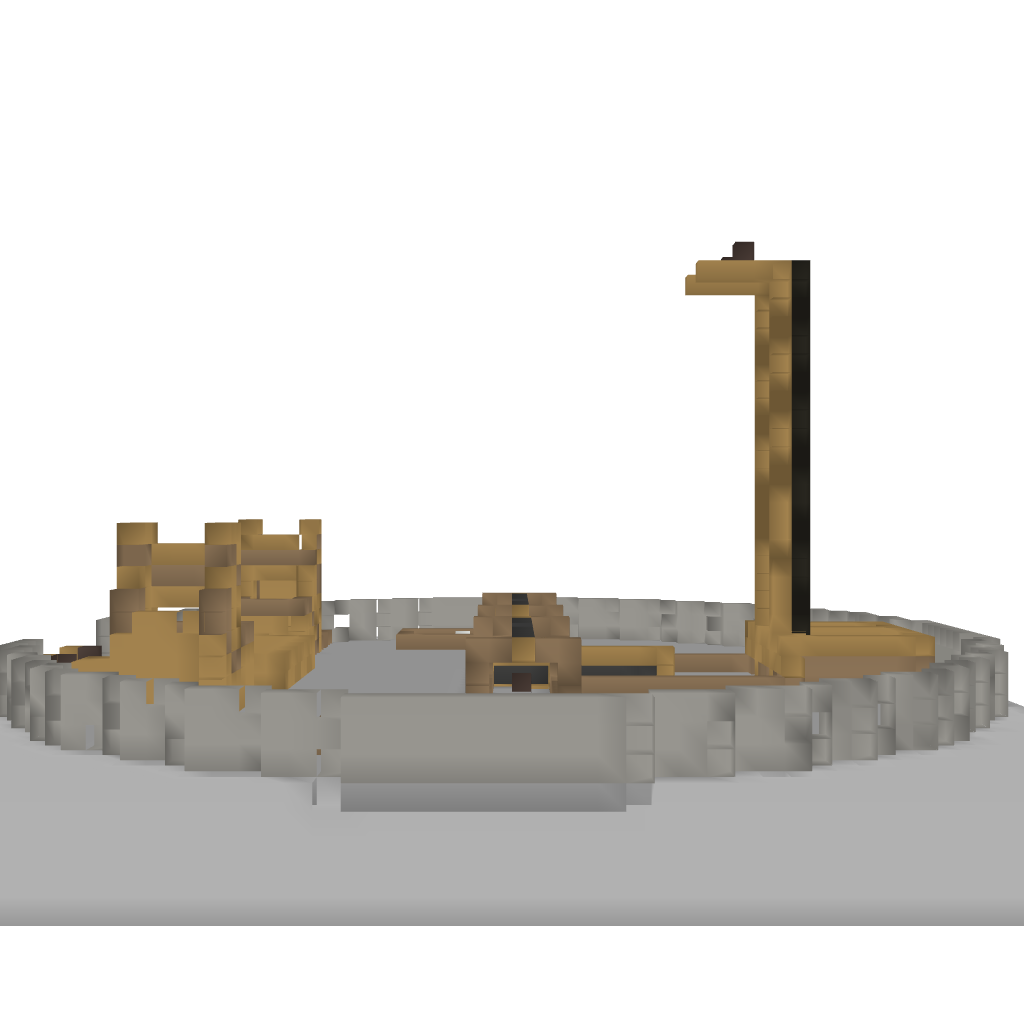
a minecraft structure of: SmartMoving(MOD) Crash Course